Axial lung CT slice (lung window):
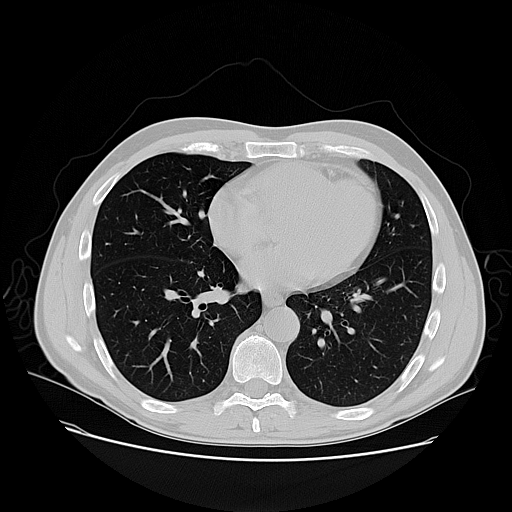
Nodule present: no